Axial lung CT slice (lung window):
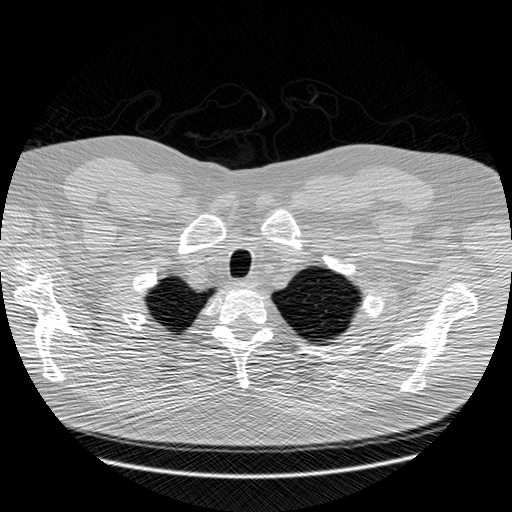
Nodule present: no